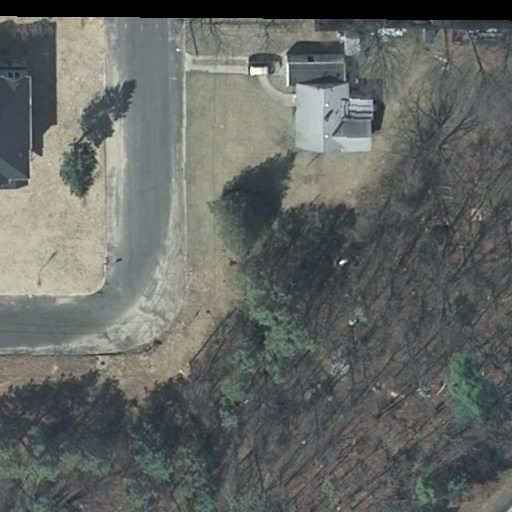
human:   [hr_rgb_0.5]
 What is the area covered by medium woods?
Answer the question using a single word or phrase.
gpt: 0m2

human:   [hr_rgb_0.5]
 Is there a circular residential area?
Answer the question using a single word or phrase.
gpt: no

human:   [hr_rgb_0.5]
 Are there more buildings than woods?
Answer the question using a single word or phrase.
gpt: yes

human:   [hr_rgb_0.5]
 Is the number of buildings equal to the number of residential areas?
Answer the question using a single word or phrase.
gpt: no

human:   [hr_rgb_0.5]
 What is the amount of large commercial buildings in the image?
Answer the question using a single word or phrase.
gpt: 0

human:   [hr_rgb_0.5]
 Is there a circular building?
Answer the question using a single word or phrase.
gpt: no

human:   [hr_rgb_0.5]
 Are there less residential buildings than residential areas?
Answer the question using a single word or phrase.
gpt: no

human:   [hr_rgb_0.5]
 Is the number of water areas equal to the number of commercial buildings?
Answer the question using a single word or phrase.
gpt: yes

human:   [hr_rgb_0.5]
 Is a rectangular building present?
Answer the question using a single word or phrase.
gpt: yes

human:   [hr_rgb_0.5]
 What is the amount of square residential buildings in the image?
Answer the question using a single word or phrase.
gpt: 0

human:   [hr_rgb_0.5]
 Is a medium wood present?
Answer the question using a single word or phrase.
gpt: no

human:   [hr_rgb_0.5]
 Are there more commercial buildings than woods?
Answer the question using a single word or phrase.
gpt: no

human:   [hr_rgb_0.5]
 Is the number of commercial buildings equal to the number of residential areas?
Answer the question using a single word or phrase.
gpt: no

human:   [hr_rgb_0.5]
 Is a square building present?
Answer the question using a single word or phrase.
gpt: no

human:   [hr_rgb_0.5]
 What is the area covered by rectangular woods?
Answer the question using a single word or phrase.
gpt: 10599m2

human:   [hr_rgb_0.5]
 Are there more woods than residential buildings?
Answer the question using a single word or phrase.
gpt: no

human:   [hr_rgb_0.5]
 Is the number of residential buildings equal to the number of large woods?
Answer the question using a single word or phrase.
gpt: no

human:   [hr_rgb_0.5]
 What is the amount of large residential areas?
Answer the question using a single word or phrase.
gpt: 1

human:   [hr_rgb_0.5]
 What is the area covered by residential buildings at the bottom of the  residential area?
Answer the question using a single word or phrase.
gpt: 0m2

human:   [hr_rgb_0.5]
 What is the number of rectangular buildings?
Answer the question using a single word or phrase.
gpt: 1

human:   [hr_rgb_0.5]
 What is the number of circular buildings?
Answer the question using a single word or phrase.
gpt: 0

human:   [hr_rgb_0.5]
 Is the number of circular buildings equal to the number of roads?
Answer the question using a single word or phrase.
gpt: no

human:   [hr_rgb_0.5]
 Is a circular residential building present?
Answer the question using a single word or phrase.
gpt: no

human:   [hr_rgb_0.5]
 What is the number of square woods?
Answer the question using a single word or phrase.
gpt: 0

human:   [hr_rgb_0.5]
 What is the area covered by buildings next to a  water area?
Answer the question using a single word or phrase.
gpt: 0m2

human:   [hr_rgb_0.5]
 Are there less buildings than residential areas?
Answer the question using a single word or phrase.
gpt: no

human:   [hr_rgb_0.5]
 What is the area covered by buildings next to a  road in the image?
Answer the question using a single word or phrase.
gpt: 444m2

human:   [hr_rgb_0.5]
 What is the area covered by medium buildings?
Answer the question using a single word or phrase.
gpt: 444m2

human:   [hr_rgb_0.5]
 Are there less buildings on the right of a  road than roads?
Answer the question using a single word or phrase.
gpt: yes

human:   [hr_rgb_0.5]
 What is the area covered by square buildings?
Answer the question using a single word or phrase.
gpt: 0m2

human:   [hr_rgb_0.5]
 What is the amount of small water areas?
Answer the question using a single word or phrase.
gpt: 0

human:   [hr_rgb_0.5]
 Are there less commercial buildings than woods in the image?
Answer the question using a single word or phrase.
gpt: yes

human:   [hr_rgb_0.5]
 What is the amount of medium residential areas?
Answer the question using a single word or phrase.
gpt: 0

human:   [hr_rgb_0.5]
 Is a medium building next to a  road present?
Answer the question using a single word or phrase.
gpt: yes

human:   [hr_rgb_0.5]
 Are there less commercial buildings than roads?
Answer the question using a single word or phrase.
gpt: yes

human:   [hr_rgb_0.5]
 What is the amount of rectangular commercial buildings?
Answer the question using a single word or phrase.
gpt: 0